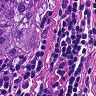
Metastatic tissue present: yes